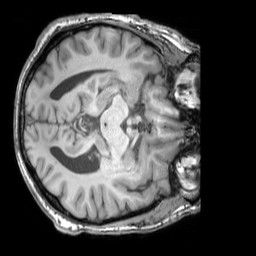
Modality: T1w
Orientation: axial
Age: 58
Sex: male
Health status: ill
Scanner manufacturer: siemens
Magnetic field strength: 3 T
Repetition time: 1.75 s
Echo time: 0.00418 s